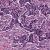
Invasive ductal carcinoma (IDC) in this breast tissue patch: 1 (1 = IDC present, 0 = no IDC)